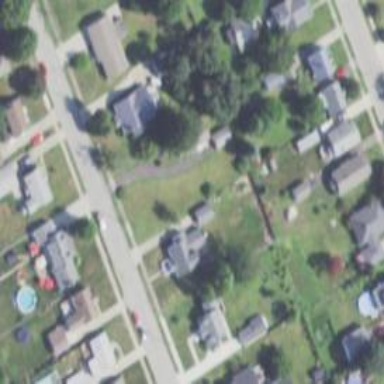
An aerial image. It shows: Neighborhood.